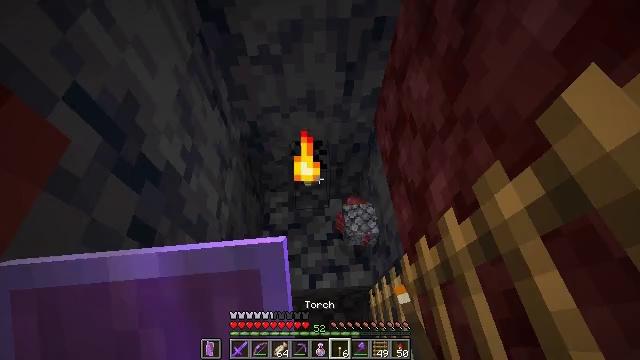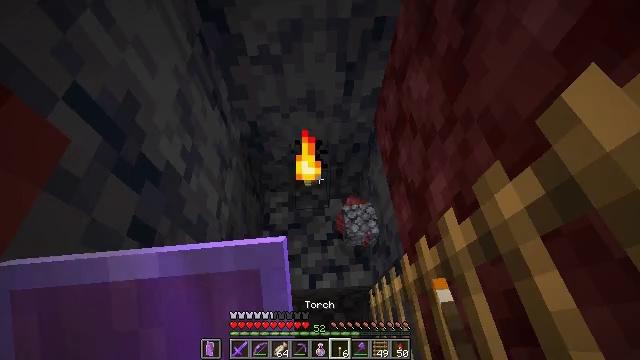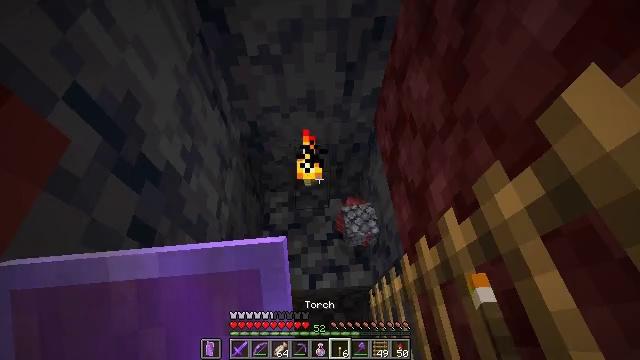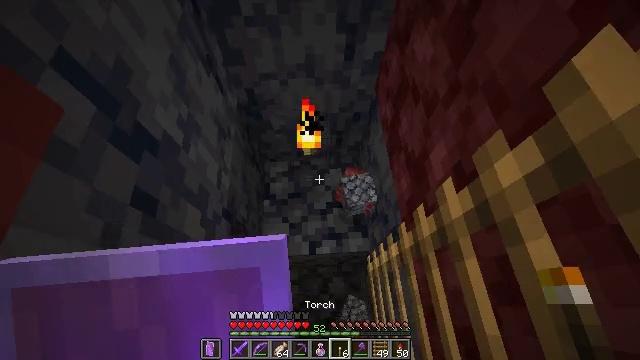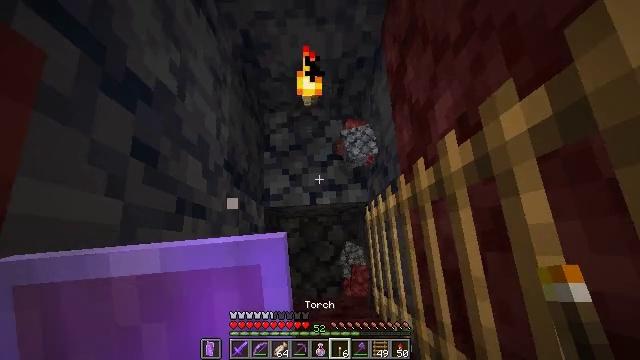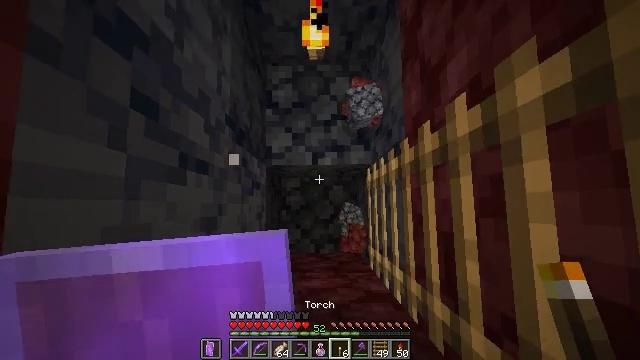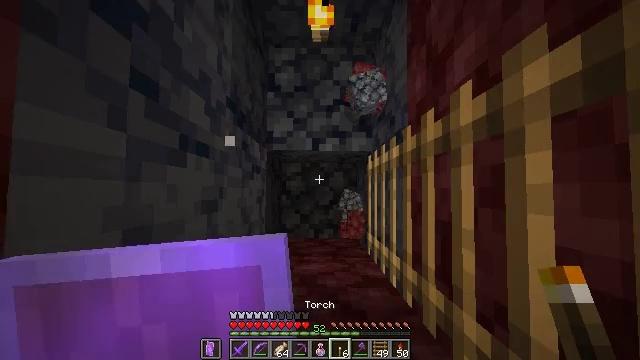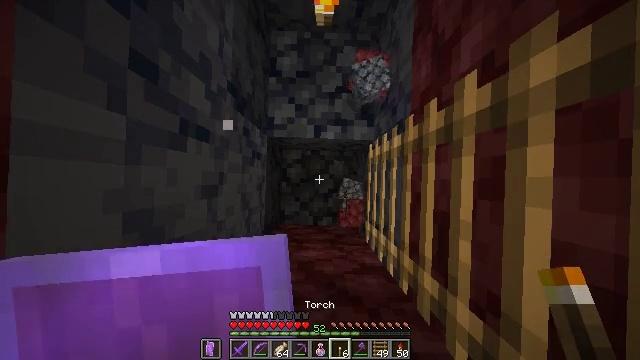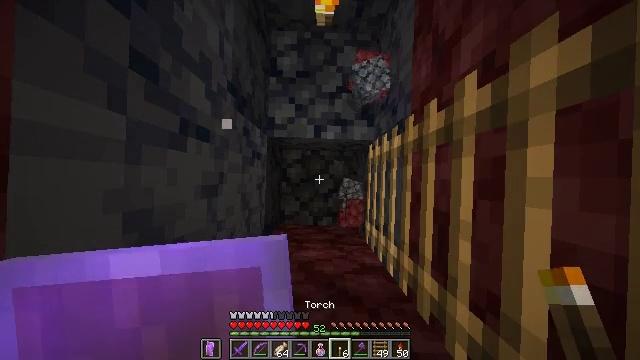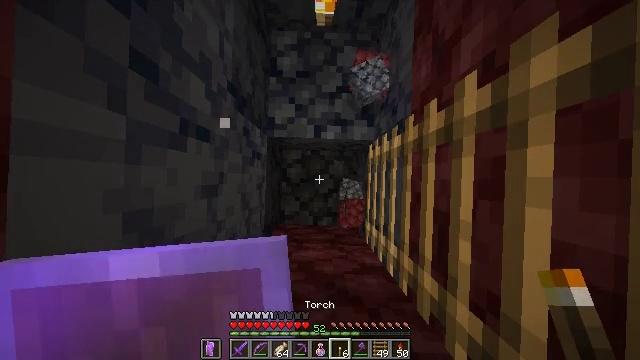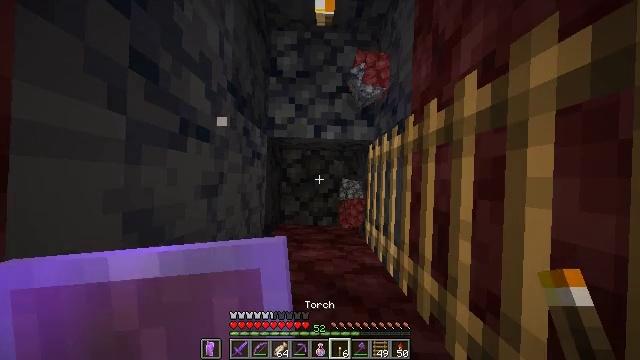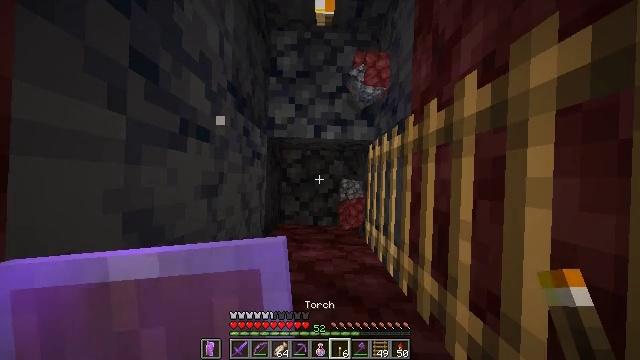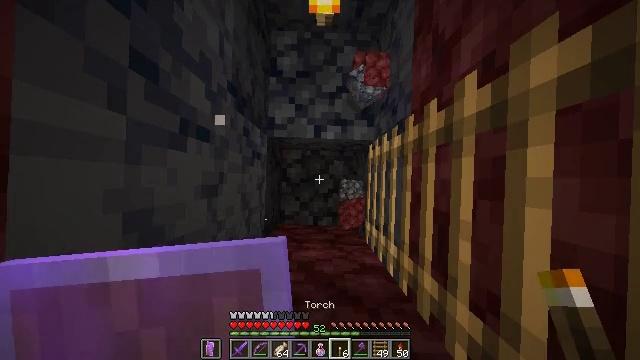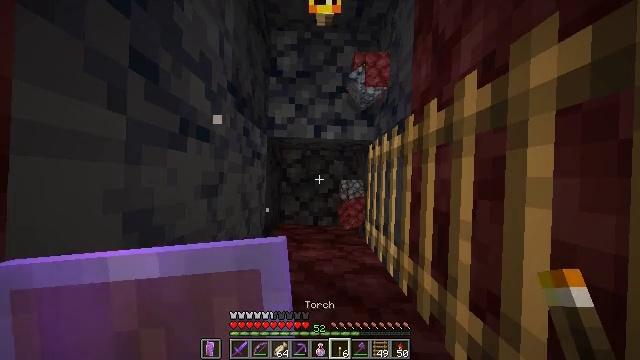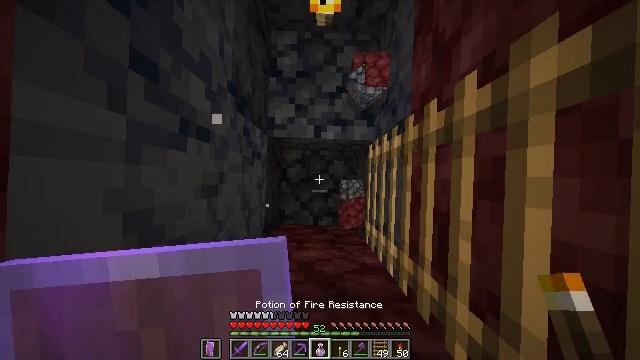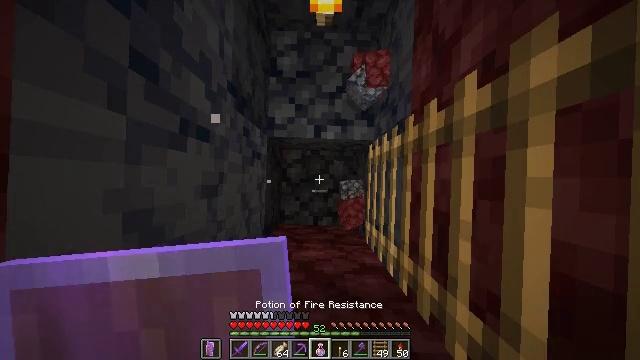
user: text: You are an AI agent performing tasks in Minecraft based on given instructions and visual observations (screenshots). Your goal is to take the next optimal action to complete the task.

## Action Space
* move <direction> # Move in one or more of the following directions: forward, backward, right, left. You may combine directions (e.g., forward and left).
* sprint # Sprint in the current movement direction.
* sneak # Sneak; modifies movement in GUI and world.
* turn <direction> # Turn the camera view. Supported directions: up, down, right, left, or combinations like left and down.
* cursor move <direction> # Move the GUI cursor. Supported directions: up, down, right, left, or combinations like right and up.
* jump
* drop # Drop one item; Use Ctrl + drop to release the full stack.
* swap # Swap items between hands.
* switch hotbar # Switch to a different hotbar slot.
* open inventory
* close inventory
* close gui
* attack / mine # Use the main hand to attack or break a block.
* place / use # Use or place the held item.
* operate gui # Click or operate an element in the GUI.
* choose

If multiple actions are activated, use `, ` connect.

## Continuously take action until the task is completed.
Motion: motion action
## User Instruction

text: Obtain basalt from the terrain.
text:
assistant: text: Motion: sneak
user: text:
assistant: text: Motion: sneak
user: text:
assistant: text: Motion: sneak, turn down
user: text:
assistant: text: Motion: sneak, turn down
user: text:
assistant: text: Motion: sneak, turn left and down
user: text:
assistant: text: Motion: sneak, turn left and down
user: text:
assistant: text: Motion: sneak, turn left and down
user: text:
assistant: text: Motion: sneak
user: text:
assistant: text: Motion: sneak
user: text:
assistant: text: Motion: sneak
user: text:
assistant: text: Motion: sneak
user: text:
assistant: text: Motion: sneak
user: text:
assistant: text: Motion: sneak
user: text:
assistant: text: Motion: sneak
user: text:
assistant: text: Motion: sneak
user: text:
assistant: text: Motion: sneak
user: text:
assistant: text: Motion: sneak
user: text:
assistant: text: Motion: sneak
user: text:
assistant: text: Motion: sneak
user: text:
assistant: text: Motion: sneak
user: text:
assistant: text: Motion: sneak
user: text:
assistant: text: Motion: sneak
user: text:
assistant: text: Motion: sneak
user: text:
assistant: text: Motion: sneak
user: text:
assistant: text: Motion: sneak
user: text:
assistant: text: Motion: sneak
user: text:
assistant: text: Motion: sneak
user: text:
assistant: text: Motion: sneak
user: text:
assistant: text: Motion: sneak
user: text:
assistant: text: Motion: sneak, turn left and up